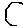
Label: hexagon